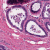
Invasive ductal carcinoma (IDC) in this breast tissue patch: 0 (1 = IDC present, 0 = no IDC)